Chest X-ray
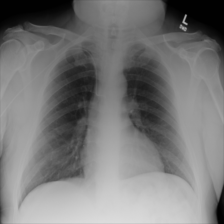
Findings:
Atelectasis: negative
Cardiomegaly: negative
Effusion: negative
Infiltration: negative
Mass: negative
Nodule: negative
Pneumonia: negative
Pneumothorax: negative
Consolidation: negative
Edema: negative
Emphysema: negative
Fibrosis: negative
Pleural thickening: negative
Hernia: negative